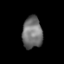
Tissue: lung
Cell type: Myeloid cells
Senescence score: 0.2424
Nuclear area (px): 630
Mean DAPI intensity: 113.419